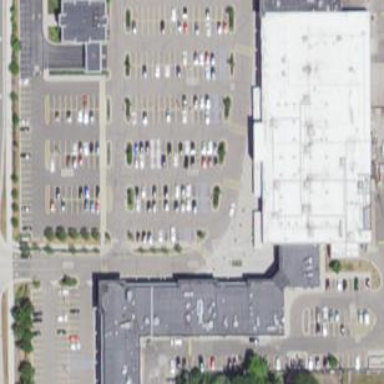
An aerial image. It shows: Mall.